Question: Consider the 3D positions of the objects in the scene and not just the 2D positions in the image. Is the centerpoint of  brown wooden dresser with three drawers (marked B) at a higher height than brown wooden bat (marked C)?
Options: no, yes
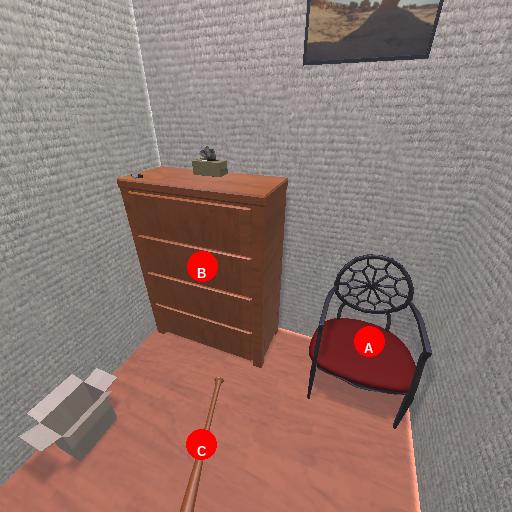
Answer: no